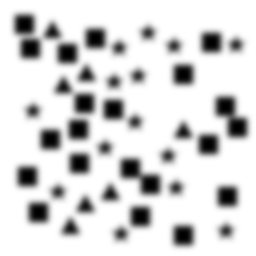
Squares: 21
Triangles: 7
Stars: 14
Total shapes: 42